Interaction volume radius: 5 \u00c5
Interaction volume height: 10 \u00c5
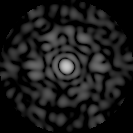
Disorder parameter: 0.8364